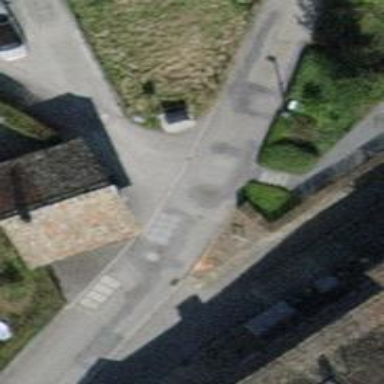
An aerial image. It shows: Road with steps.